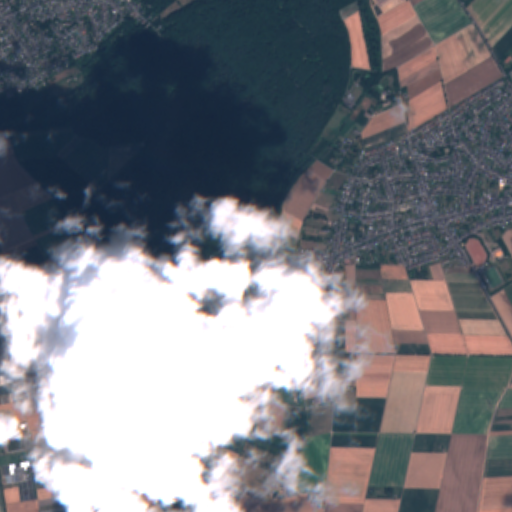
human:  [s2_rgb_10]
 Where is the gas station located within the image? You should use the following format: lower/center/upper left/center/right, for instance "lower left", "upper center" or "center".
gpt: The gas station is located in the center of the image.
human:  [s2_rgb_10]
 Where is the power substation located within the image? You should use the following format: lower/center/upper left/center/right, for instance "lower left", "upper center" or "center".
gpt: The power substation is located in the center of the image.
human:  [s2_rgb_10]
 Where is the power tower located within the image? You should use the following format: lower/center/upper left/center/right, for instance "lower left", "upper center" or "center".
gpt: The power tower is located in the lower right of the image.
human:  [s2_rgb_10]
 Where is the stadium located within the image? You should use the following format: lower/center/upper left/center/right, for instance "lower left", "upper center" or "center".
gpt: The stadium is located in the center right of the image.
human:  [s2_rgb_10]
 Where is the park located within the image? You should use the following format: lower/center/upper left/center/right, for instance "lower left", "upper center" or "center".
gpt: There is no park in the image.